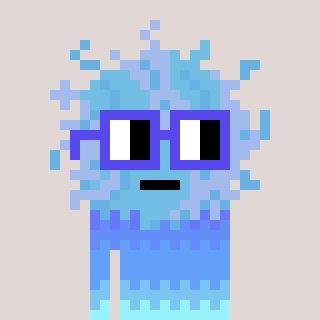
a pixel art character with square blue glasses, a lint-shaped head and a yellow-colored body on a warm background